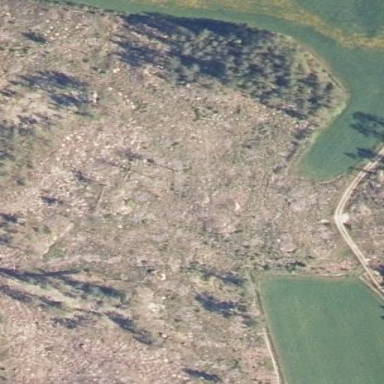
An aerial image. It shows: Clearcut man-made area surrounded by scrub vegetation.